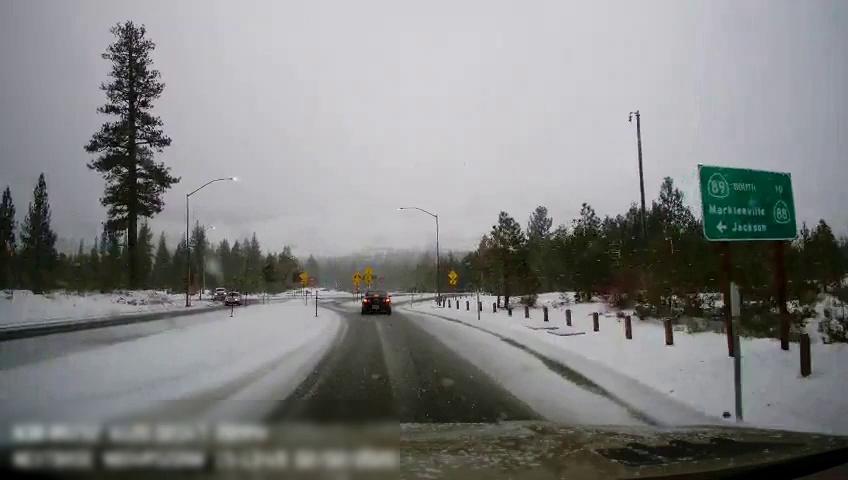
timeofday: Day
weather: Snowy
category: Drivable Space
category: Drivable Space
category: Vehicles | Car
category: Vehicles | Truck
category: Vehicles | Car
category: Traffic | Signs
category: Traffic | Signs